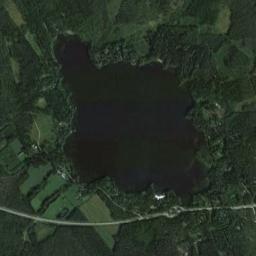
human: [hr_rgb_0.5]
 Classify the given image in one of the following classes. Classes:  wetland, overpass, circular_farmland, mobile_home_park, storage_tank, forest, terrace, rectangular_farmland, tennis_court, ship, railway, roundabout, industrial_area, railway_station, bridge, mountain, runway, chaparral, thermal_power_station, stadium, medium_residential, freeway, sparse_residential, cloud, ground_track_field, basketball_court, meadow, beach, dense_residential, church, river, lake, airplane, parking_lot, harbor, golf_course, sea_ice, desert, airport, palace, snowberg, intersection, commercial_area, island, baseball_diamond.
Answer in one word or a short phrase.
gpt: lake